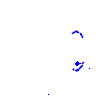
Particle: proton